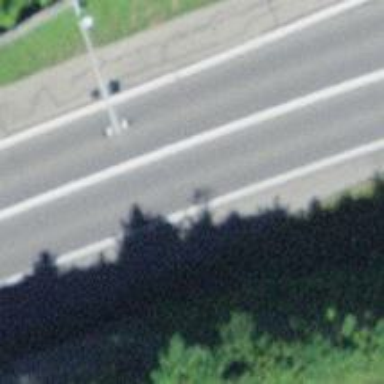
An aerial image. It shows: Road with traffic signals.